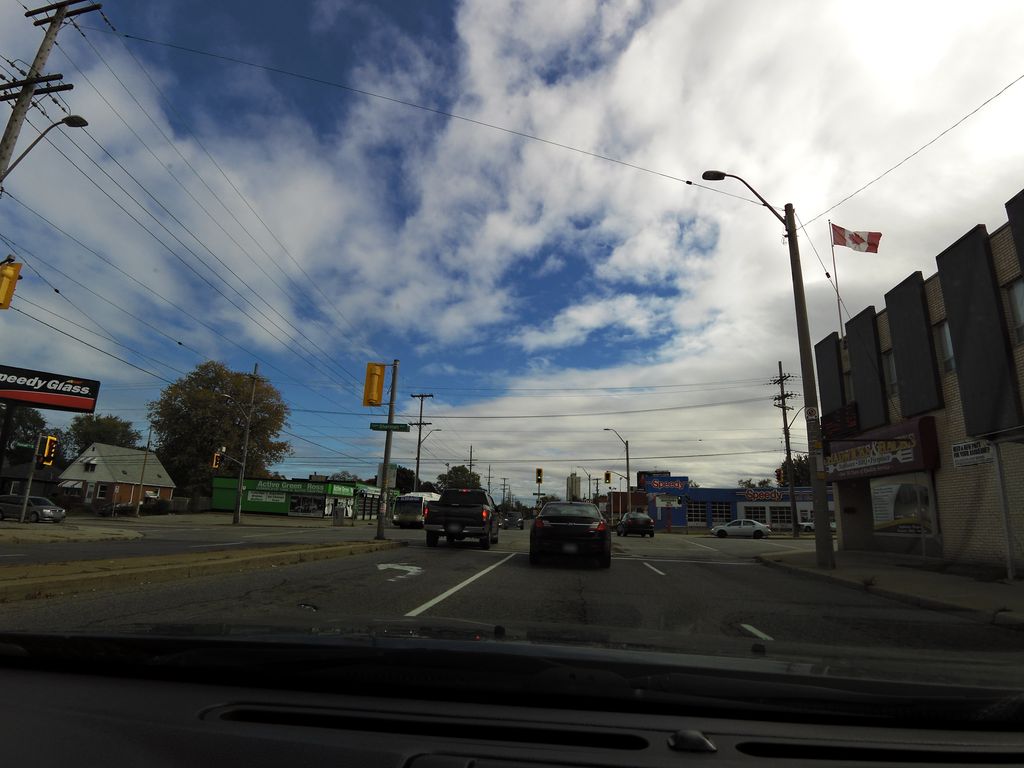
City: hamilton